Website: apple
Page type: stored-credit-cards
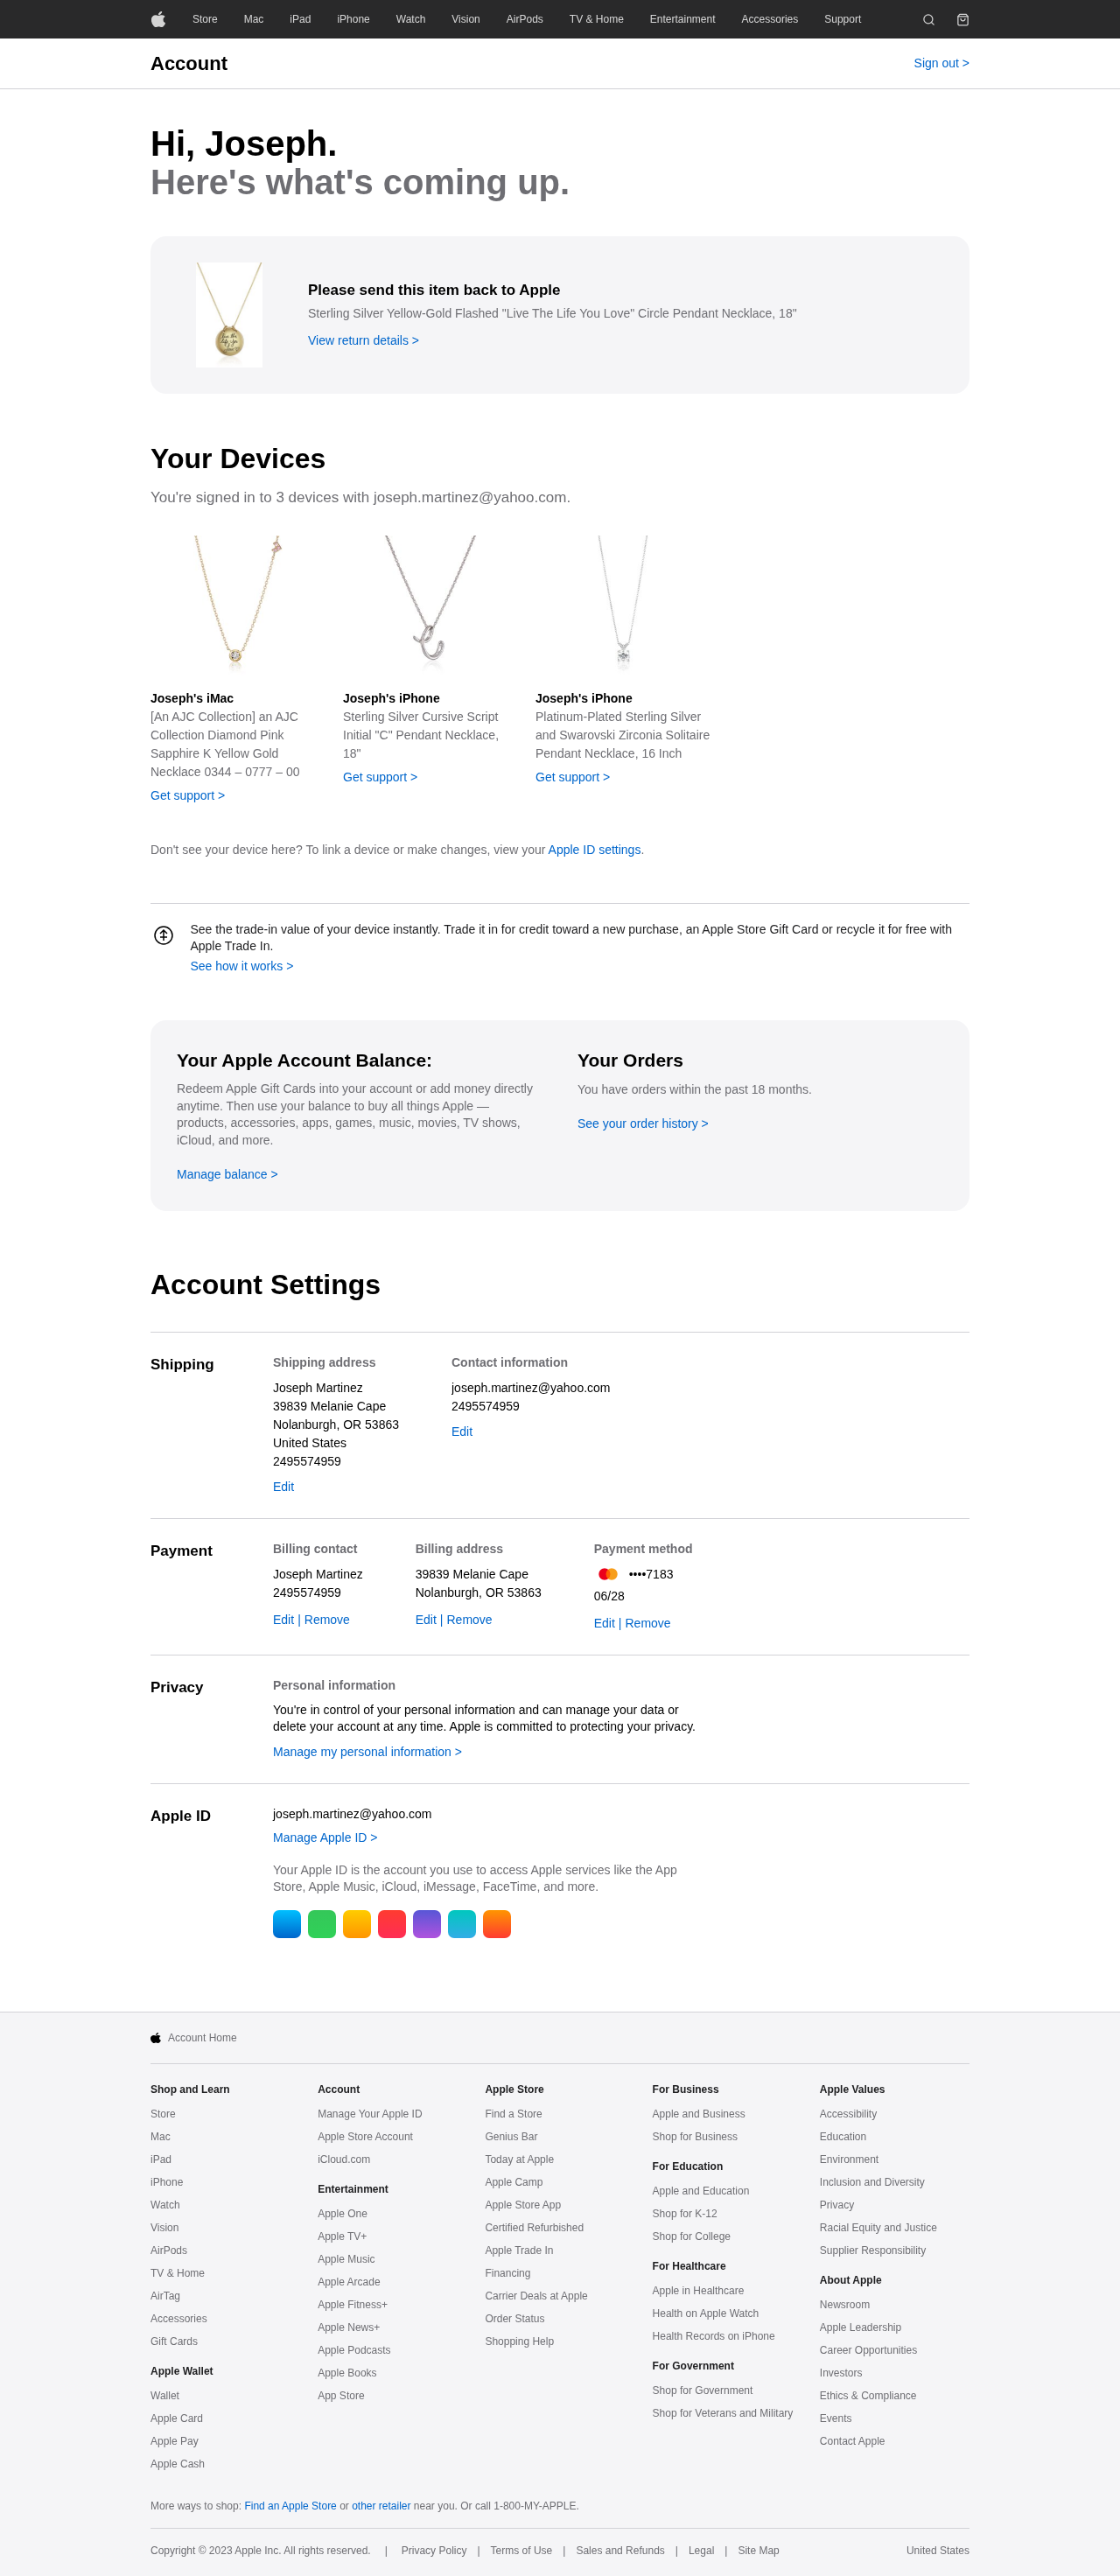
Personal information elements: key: PII_CARD_EXPIRY
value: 06/28
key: PII_CARD_LAST4
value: ••••7183
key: PII_CITY_STATE_ZIP
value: Nolanburgh, OR 53863
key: PII_COUNTRY
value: United States
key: PII_EMAIL
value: joseph.martinez@yahoo.com
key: PII_FIRSTNAME
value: Joseph
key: PII_FULLNAME
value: Joseph Martinez
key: PII_PHONE
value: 2495574959
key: PII_STREET
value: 39839 Melanie Cape
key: PII_FIRSTNAME2
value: Joseph
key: PII_FIRSTNAME3
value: Joseph
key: PII_EMAIL2
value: joseph.martinez@yahoo.com
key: PII_PHONE2
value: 2495574959
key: PII_FULLNAME2
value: Joseph Martinez
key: PII_PHONE3
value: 2495574959
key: PII_CITY
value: Nolanburgh
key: PII_STATE_ABBR
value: OR
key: PII_POSTCODE
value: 53863
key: PII_POSTCODE_FULL
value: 53863
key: PII_CITY_STATE
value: Nolanburgh, OR
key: PII_STATE_ABBR3
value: OR
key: PII_POSTCODE_NUMERIC
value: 53863
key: PII_EMAIL3
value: joseph.martinez@yahoo.com
Product elements: key: PRODUCT1_NAME
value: Sterling Silver Yellow-Gold Flashed "Live The Life You Love" Circle Pendant Necklace, 18"
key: PRODUCT2_NAME
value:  [An AJC Collection] an AJC Collection Diamond Pink Sapphire K Yellow Gold Necklace 0344 – 0777 – 00
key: PRODUCT3_NAME
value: Sterling Silver Cursive Script Initial "C" Pendant Necklace, 18"
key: PRODUCT4_NAME
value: Platinum-Plated Sterling Silver and Swarovski Zirconia Solitaire Pendant Necklace, 16 Inch